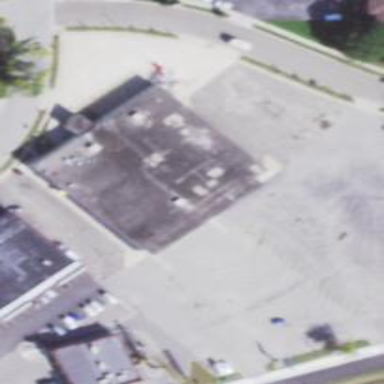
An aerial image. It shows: Retail building with adjacent playground area.